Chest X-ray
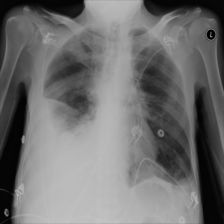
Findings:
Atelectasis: negative
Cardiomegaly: negative
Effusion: negative
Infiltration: negative
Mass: negative
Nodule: negative
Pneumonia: negative
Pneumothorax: negative
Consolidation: negative
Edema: negative
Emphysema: negative
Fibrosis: negative
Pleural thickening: negative
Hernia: negative